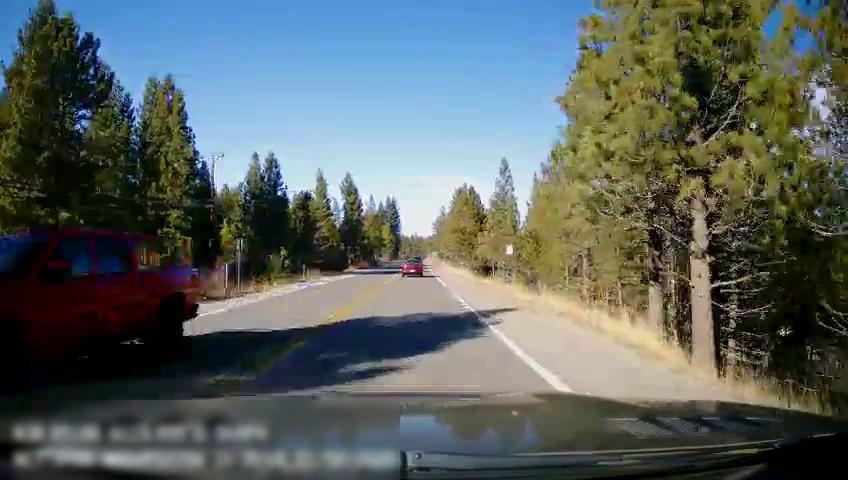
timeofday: Day
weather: Sunny
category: Drivable Space
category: Vehicles | Car
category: Vehicles | Truck
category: Lanes | Current Lane
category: Lanes | Current Lane
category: Lanes | Opposite Lane